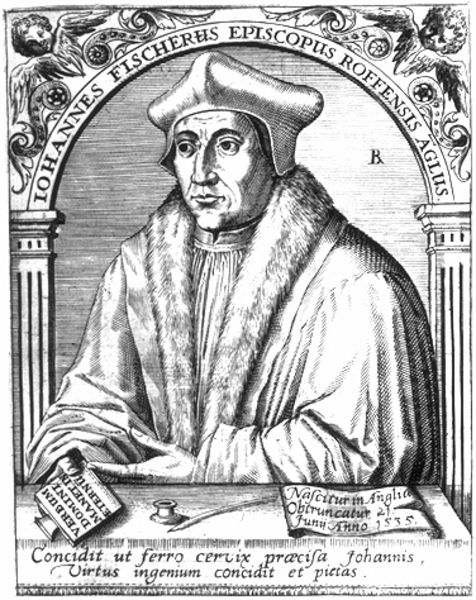
Titel: Bildnis des Johannes Fischer
Künstler: Matthaeus (d.Ä.) Becker
Institution: (Seriendruck)
Schlagwörter: dunkel, feder, flügel, gemälde, hand, mann, schatten, umhang, weiß, grau, hell, hut, köpfe, licht, mund, nase, pfeiler, profil, schwarz, stirn, säule, säulen, zeichnung, blick, haube, ornament, hemd, kappe, mütze, arm, augen, bibel, falten, gesicht, johannes, kragen, mensch, pelz, bildnis, hände, portrait, porträt, geistlicher, mantel, kinn, lippen, engel, kanneliert, ranken, schrift, papier, bogen, fischer, grafik, graphik, rundbogen, bischof, tafel, inschrift, brauen, glanz, verzierung, tusche, buch, druck, schwarzweiss, schraffur, radierung, stich, text, schriften, fass, tinte, kapitelle, pergament, pelzkragen, brief, luther, kanneluren, kin, gelehrter, dürer, tintenfass, kupferstich, putti, schreibfeder, schuter, federkiel, latein, lateinisch, umschrift, tafeln, schaube, theologe, latain, sereindruck, kupferrstich, r, 1535, johannes fischer, episcop, episcopus, bogen#text, tintnenfaß, concidit, hand#pelzkragen#engel, fischerus, aglus, schnecekn